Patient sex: M
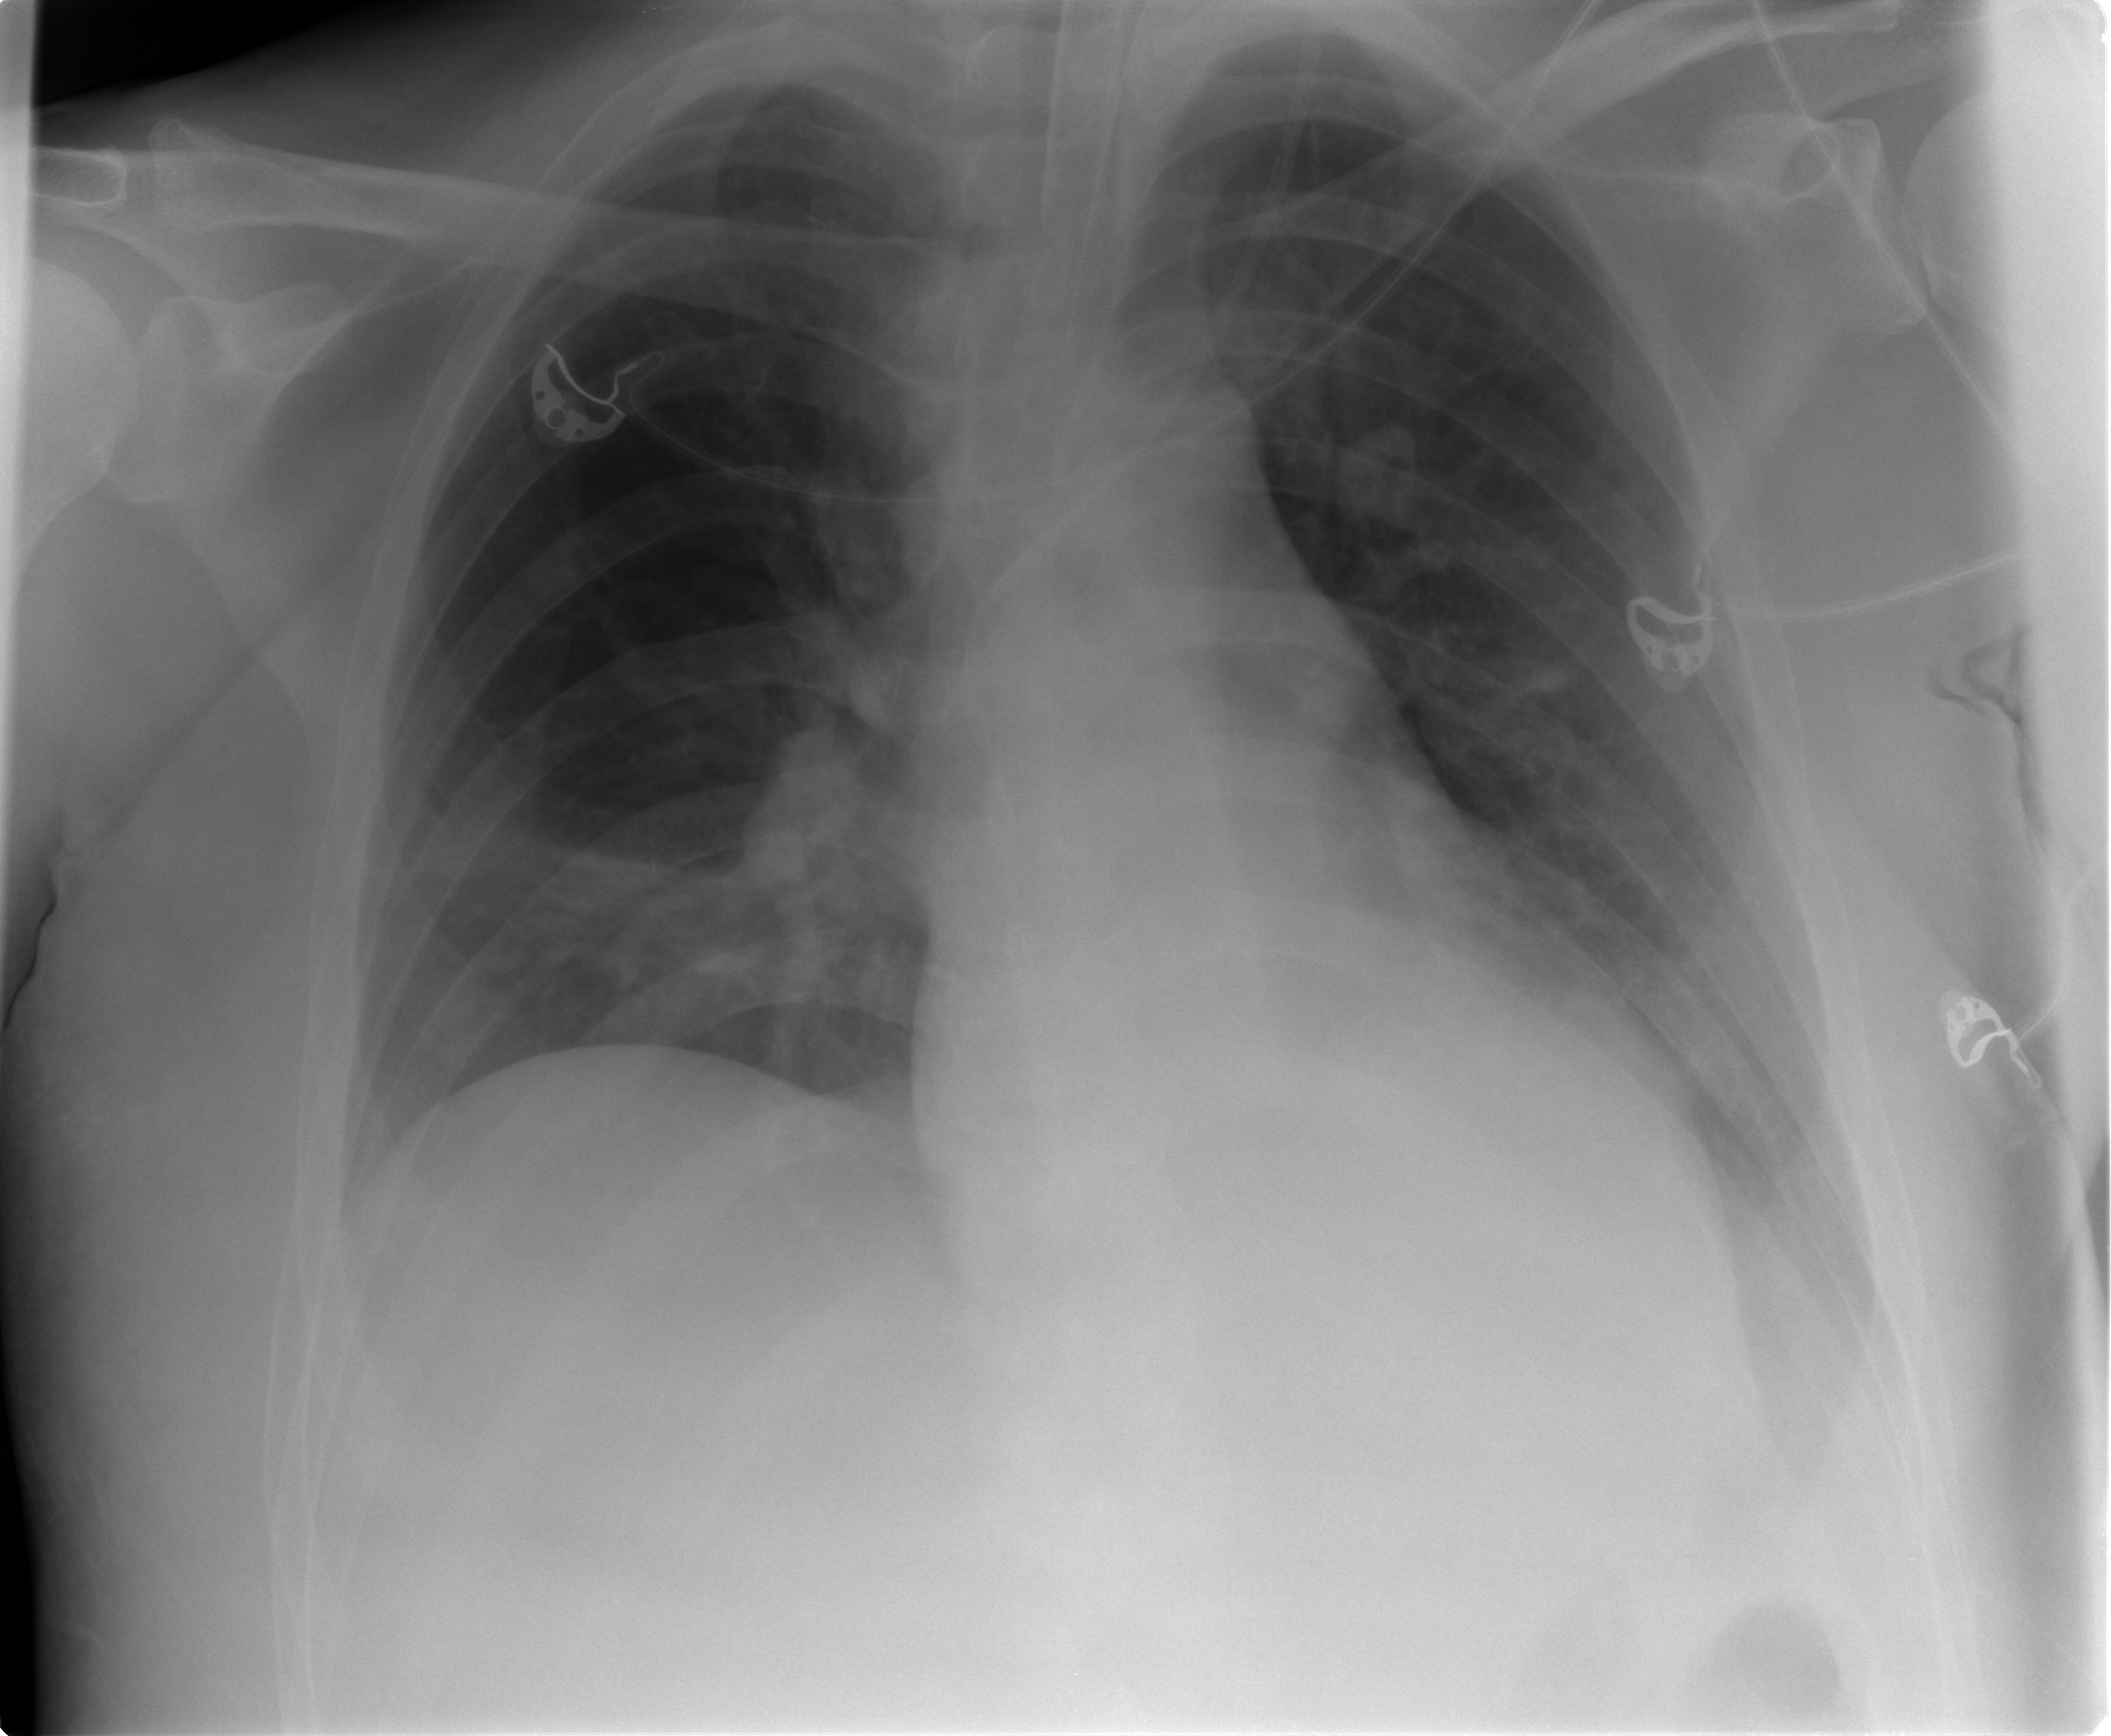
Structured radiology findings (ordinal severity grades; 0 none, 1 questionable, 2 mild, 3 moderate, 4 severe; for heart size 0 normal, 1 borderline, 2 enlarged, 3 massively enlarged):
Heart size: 0
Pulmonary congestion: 1
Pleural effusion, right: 0
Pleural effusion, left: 2
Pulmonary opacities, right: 1
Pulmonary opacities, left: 1
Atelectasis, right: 2
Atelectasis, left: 2